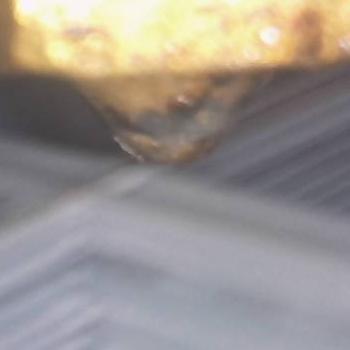
Flow rate: 79%